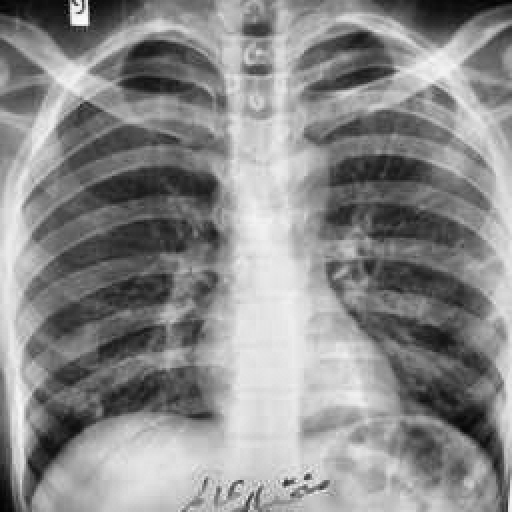
Finding: TUBERCULOSIS